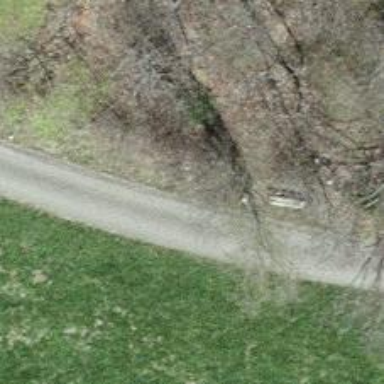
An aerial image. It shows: Brown bench in the vicinity.